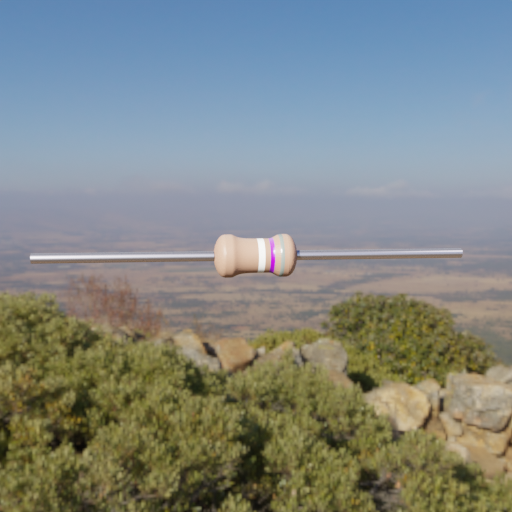
Resistor colour bands (in order): white, violet, gray